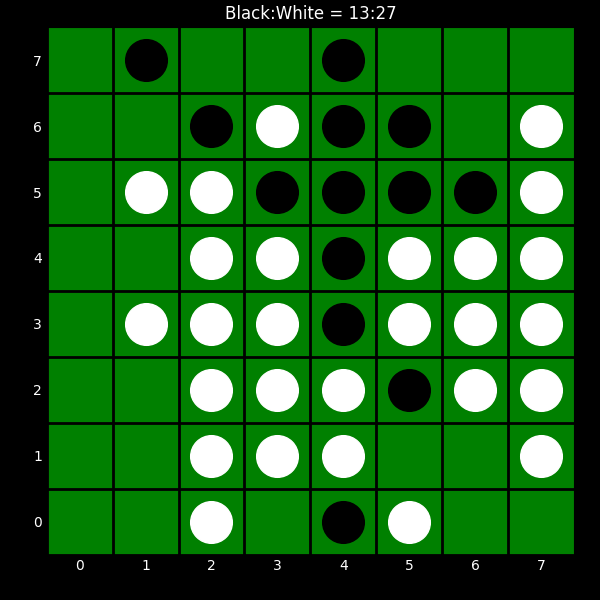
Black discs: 13
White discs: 27